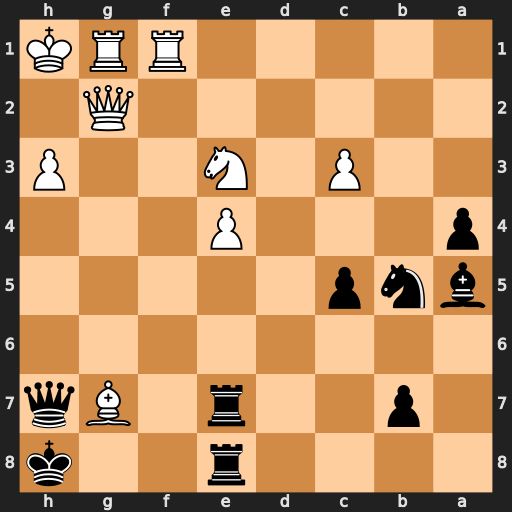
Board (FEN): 4r2k/1p2r1Bq/8/bnp5/p3P3/2P1N2P/6Q1/5RRK
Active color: b
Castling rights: -
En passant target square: -
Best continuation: Rxg7 Qxg7+ Qxg7 Rxg7 Kxg7